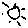
Label: sun